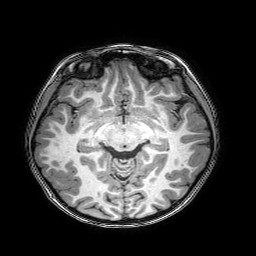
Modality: T1w
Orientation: coronal
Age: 7
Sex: female
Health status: healthy